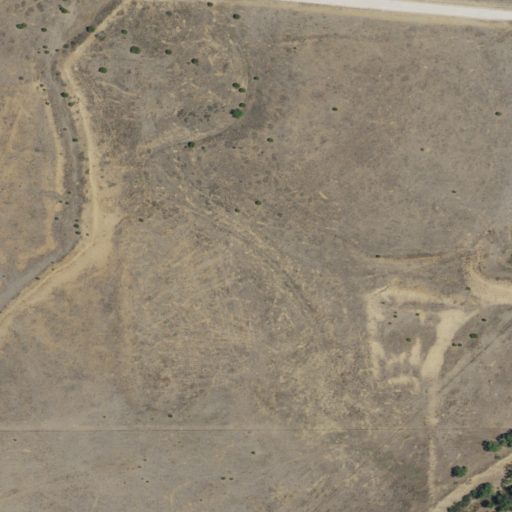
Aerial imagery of valley in New Mexico named Los Gatos Canyon containing grassland, shrub, and herbaceous wetlands